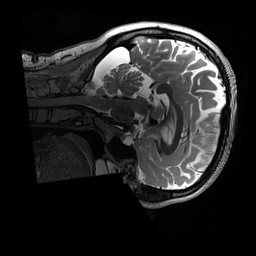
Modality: T2w
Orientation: sagittal
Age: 30
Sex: female
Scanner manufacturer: siemens
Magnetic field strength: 3 T
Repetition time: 3.2 s
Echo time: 0.564 s